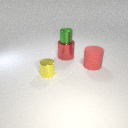
large red rubber cylinder behind small yellow metal cylinder